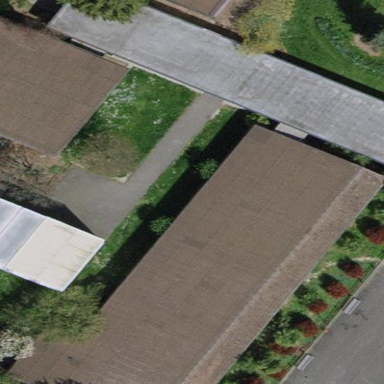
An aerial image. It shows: School building.